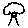
Label: tree